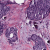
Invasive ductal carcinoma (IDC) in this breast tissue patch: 0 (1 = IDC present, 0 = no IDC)